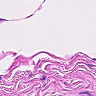
Metastatic tissue present: no